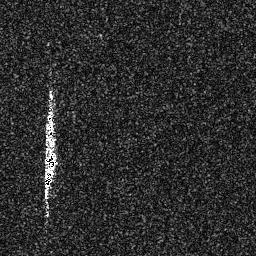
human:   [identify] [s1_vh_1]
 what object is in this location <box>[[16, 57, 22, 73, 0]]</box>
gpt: <ref>1 medium ship at the left</ref>